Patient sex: F
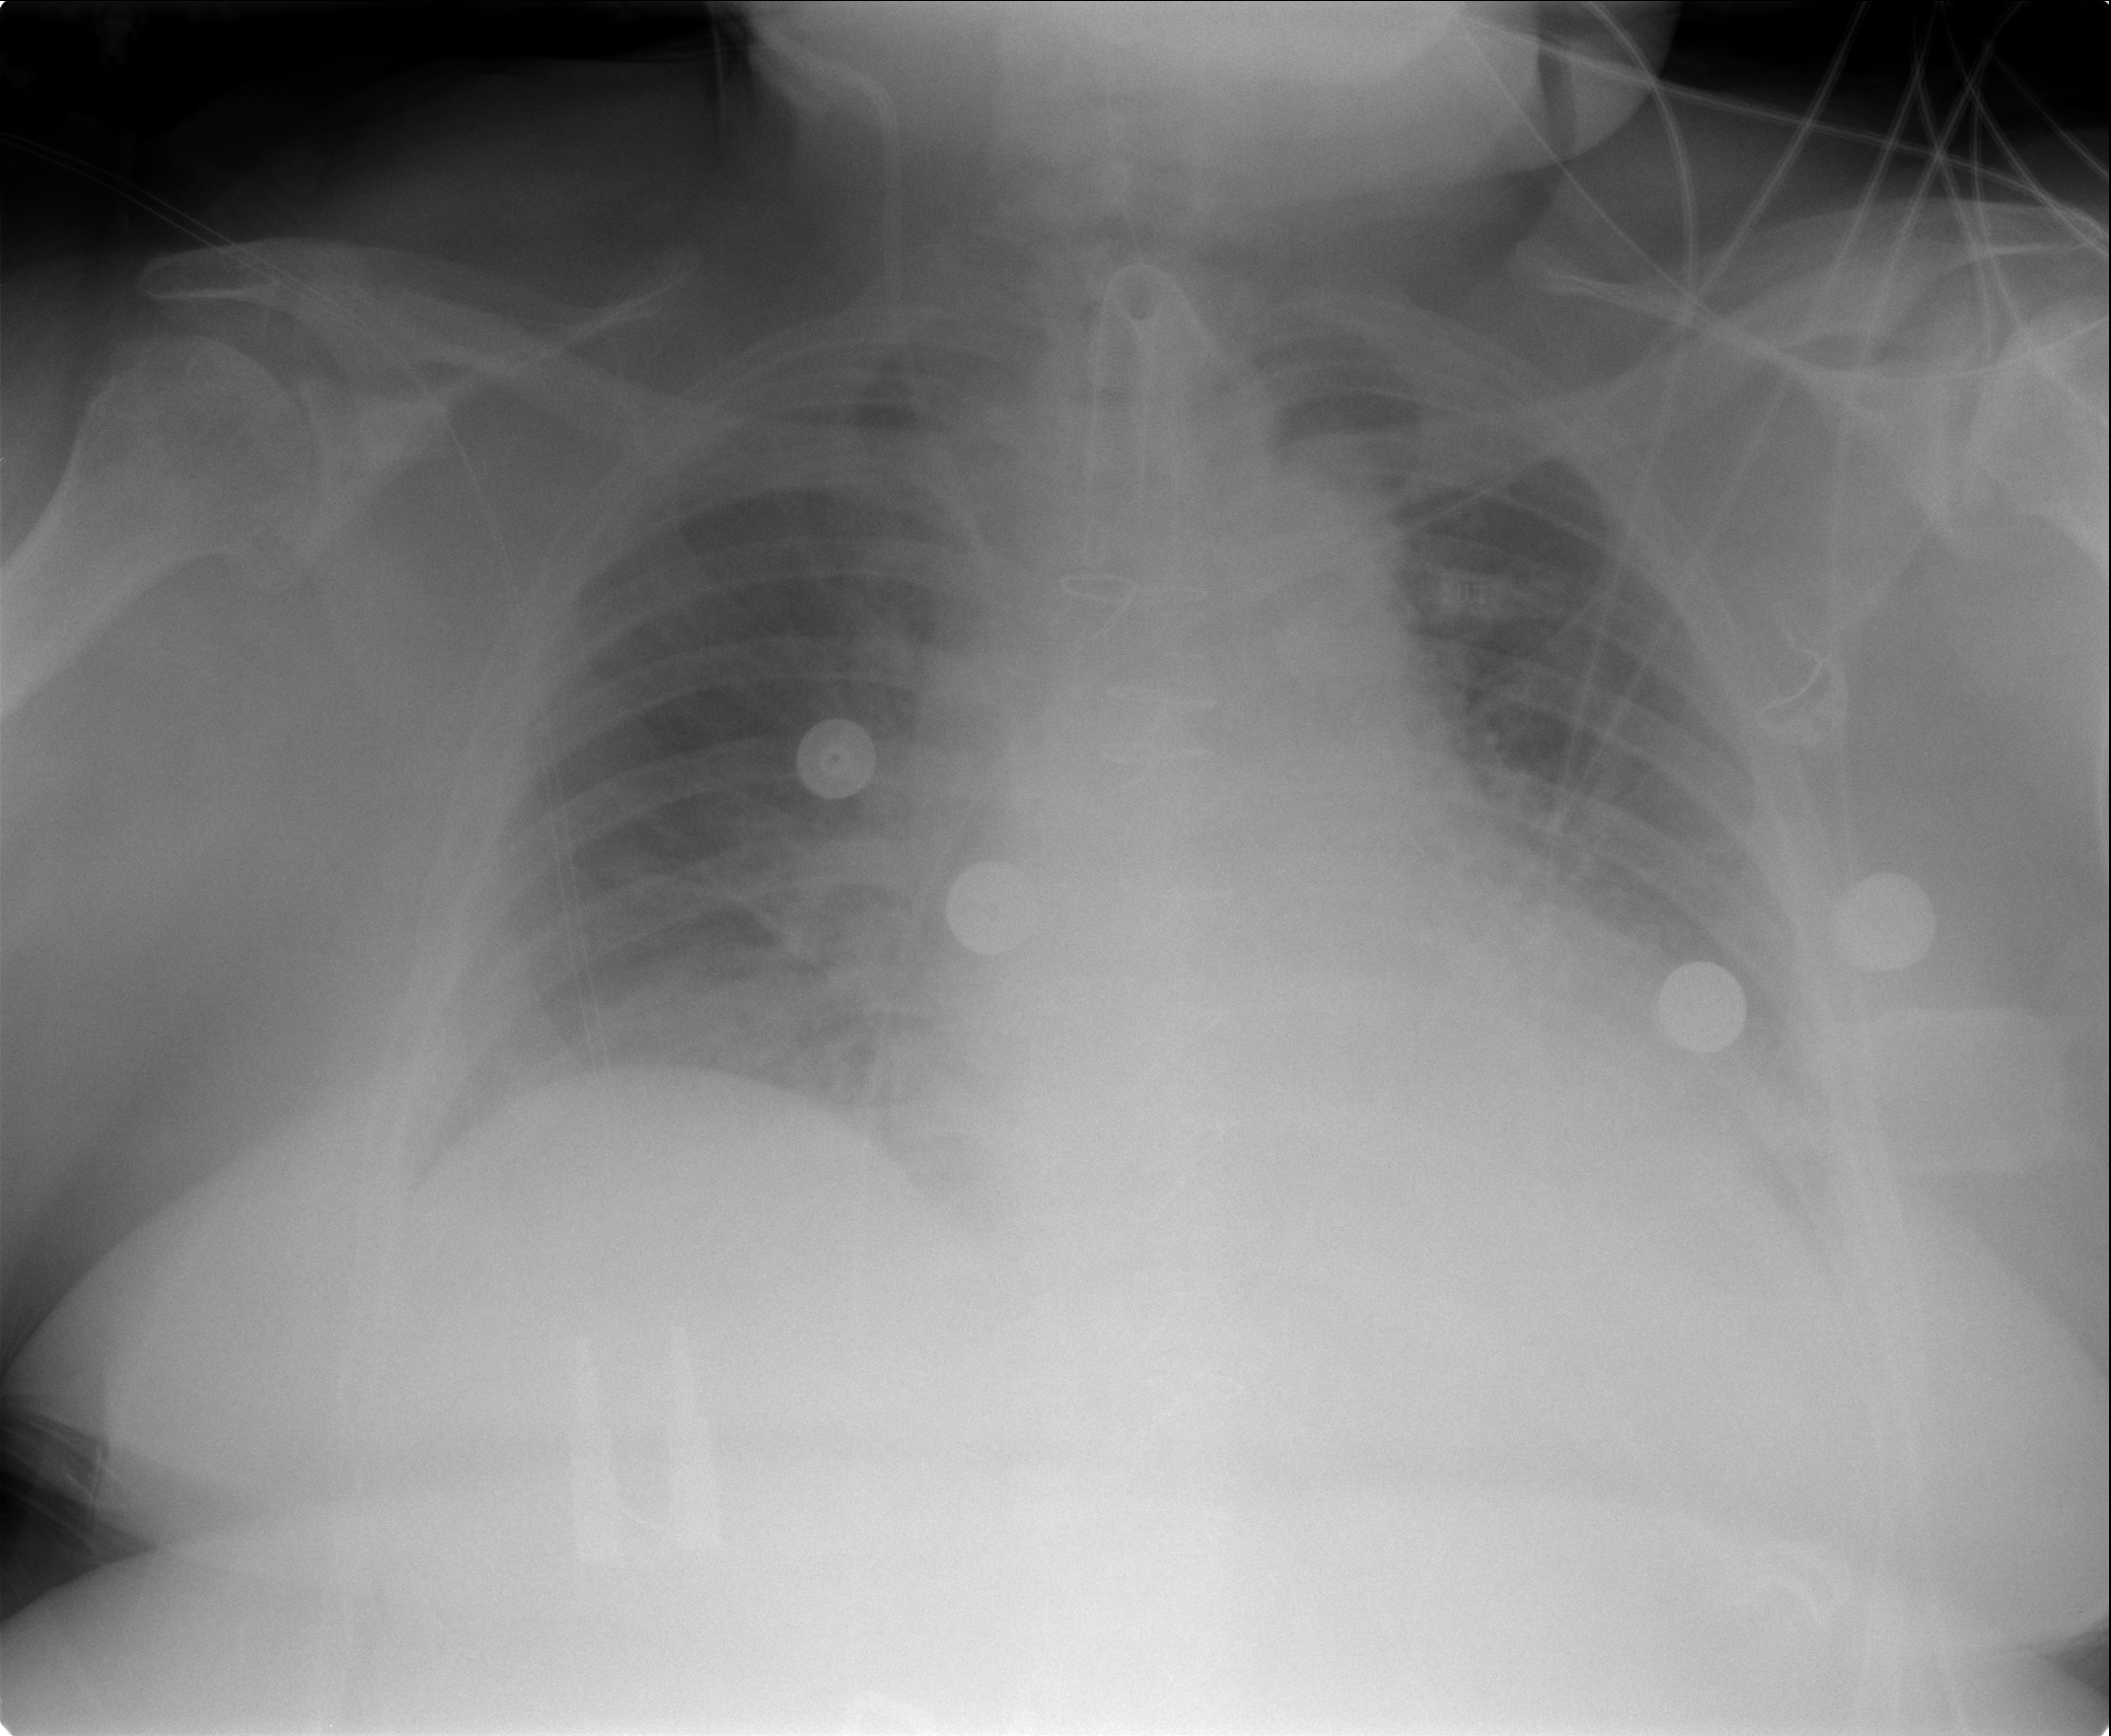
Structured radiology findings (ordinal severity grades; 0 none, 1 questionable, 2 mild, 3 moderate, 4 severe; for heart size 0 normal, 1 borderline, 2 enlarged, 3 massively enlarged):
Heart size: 2
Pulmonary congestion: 2
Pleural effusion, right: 2
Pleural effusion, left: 2
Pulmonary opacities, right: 2
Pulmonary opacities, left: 2
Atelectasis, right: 2
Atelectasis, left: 2